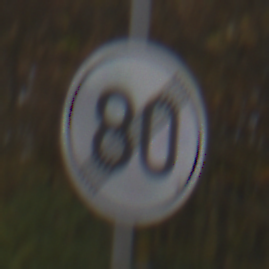
Verkehrszeichen: EndeGeschwindigkeit80
Umgebung: Outdoor, Nature
Tageszeit: Midday
Wetter: Overcast
Licht: Natural
Jahreszeit: Autumn
Kontrast: LowContrast